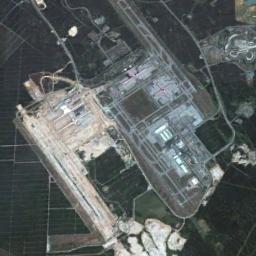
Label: airport